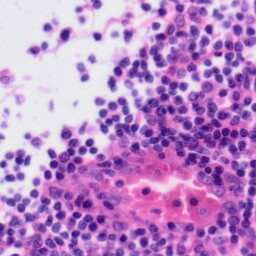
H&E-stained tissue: Tonsil